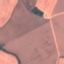
Label: AnnualCrop